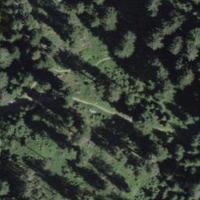
EUNIS habitat code: 43
Species observed at this site:
Arianta arbustorum
Parnassia palustris